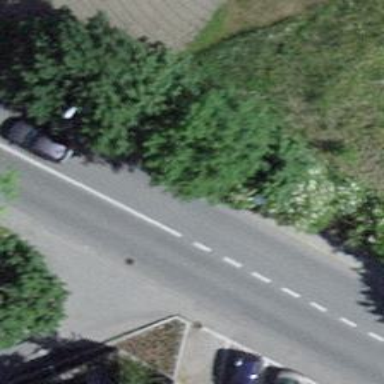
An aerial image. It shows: Zebra crossing on the road.